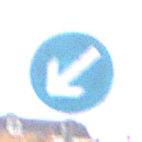
Verkehrszeichen: VorgeschriebeneVorbeifahrtLinks
Umgebung: Outdoor, Urban
Tageszeit: MorningAfternoon
Wetter: Overcast
Licht: Natural
Jahreszeit: NotSpecified
Kontrast: LowContrast